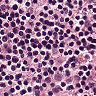
Metastatic tissue present: no